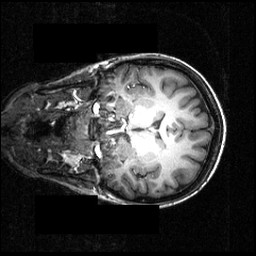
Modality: T1w
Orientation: coronal
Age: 24
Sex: female
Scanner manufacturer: siemens
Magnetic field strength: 3.951 T
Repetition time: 1.5 s
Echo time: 0.00335 s